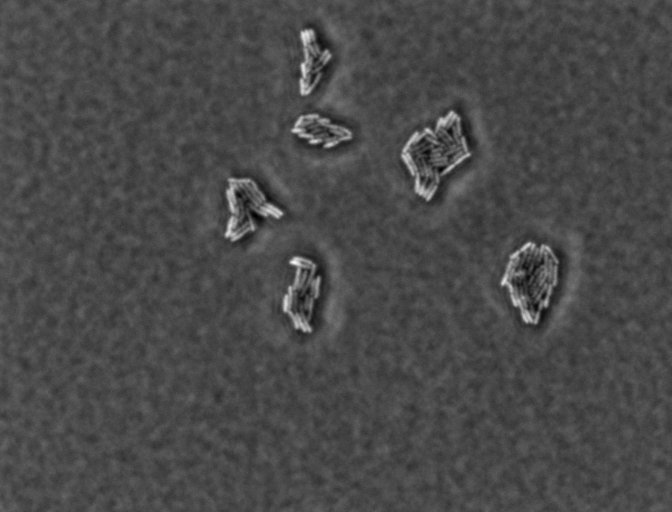
Salmonella enterica Typhimurium